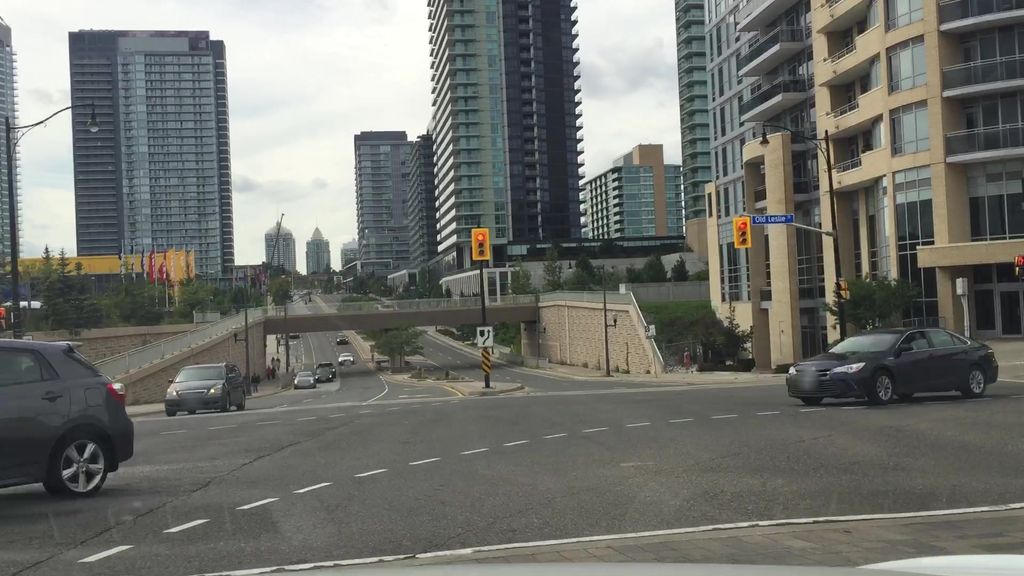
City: toronto